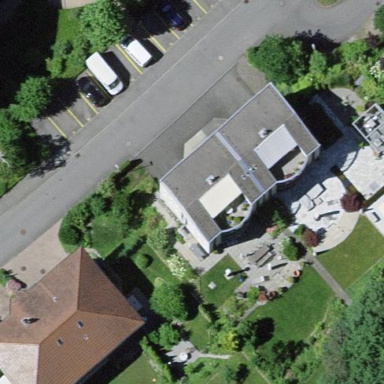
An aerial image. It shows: Semi-detached house with gabled roof.